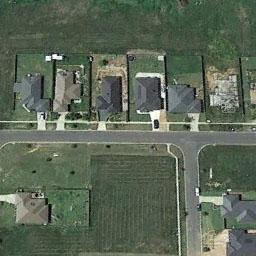
Label: residential